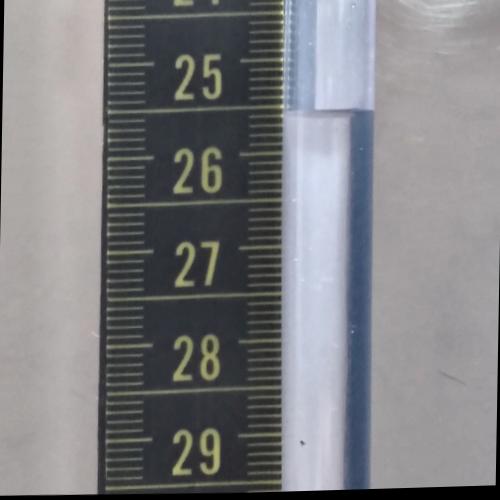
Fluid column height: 25.6 cm